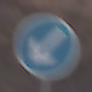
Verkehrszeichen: VorgeschriebeneVorbeifahrtLinks
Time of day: SunriseSunset
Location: Outdoor (Suburban)
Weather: PartlyCloudy
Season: NotSpecified
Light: Natural